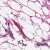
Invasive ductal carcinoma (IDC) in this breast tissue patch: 0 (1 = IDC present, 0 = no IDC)